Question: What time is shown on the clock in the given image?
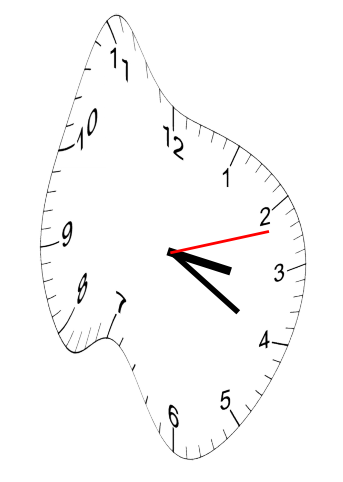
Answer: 03:20:12